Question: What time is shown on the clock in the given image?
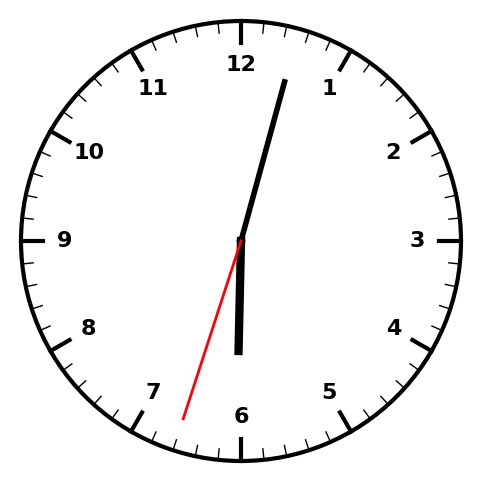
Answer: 06:02:33